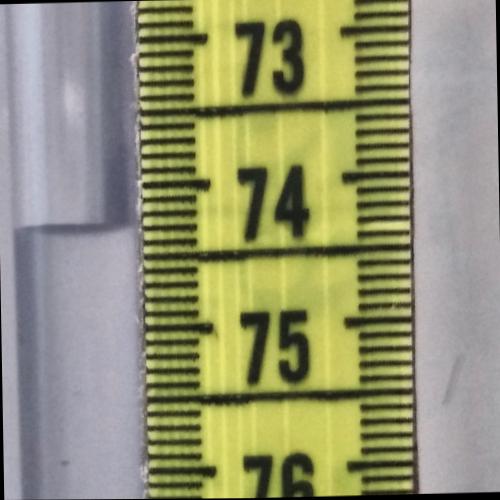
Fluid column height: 74.3 cm